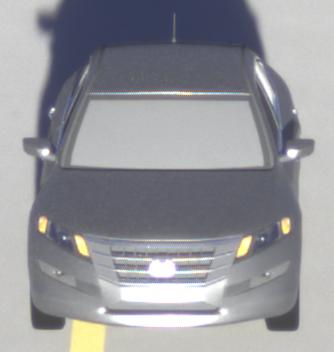
Make: Honda
Model: Crosstour
Detailed model: -
Model produced from: 2009
Model produced until: 2012
Doors: 4
Color: gray
Road condition: dry road
Daytime: sunrise or sunset
Contrast: low contrast